Field crop: maize
Growth stage: 1
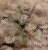
Species: salsola